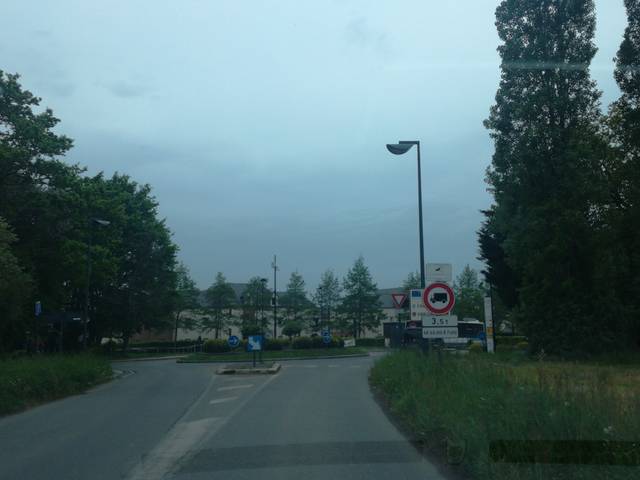
Region: France
Coordinates: 48.094, -1.607